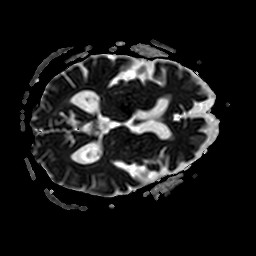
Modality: ADC
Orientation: axial
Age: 72
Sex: male
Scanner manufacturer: philips
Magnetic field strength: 3 T
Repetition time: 4.031 s
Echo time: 0.05928 s